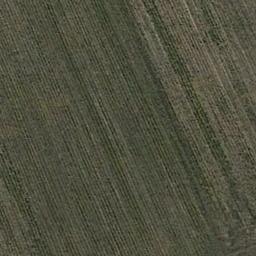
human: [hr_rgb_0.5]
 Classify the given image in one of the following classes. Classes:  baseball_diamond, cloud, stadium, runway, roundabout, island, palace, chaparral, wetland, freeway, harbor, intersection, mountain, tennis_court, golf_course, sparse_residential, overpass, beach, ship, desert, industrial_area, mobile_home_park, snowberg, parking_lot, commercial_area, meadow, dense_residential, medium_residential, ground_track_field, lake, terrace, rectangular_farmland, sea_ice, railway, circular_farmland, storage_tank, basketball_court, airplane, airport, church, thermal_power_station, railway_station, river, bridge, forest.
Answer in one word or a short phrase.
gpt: meadow